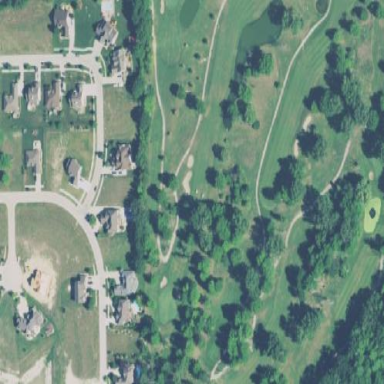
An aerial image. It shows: Golf fairway surrounded by grass.